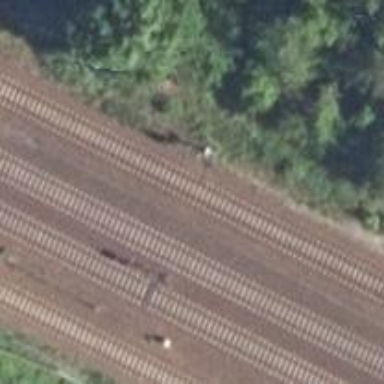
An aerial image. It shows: Railway signal.